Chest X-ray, PA view. Patient: 37 years old, sex M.
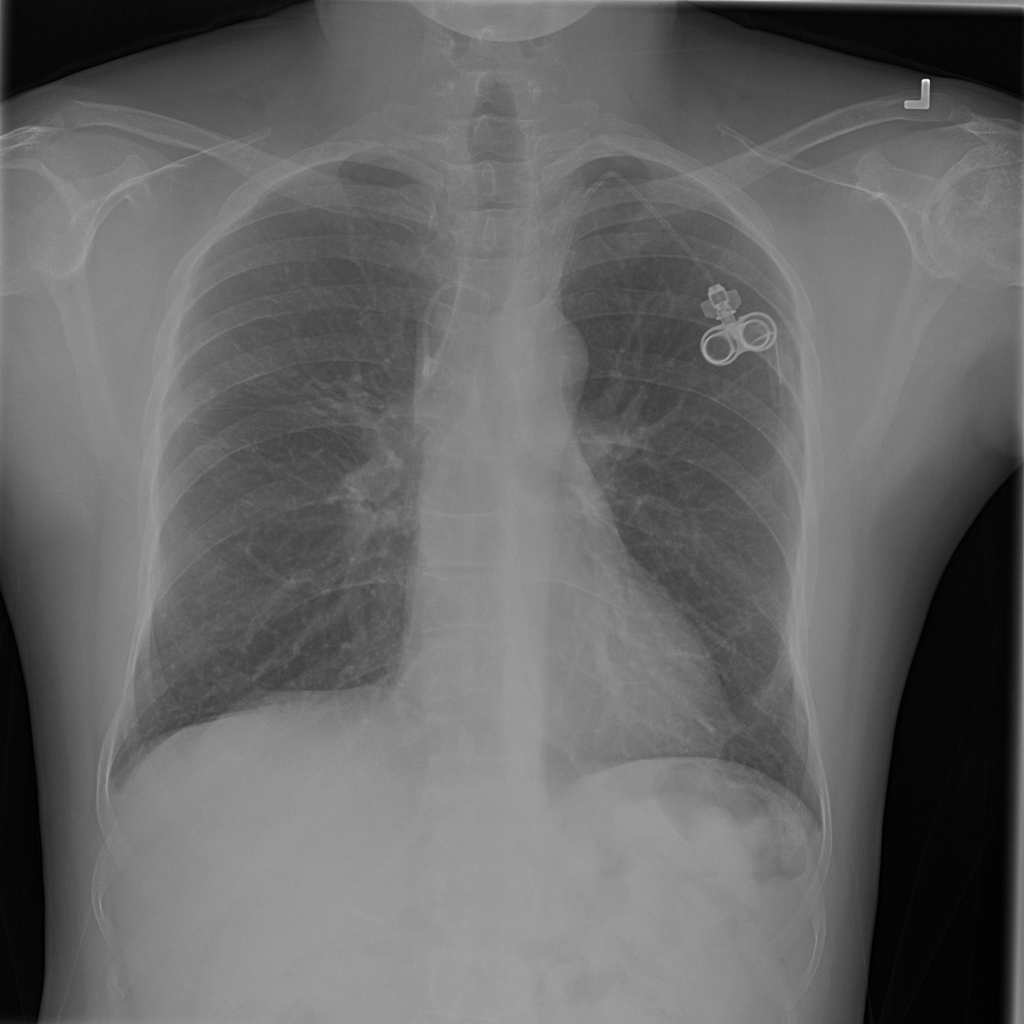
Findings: No Finding